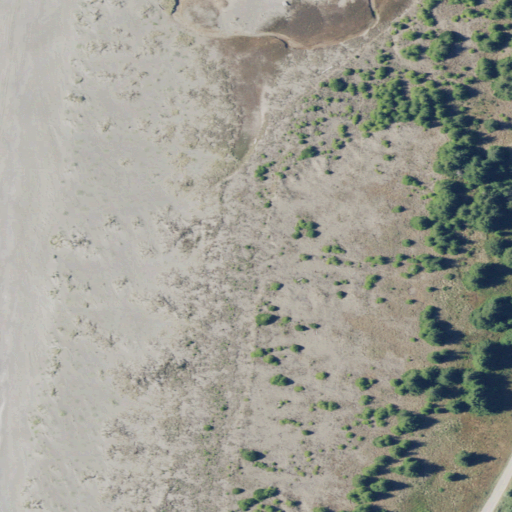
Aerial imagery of beach in California named Gold Bluffs Beach containing barren land, open water, herbaceous wetlands, grassland, medium intensity development, and low intensity development